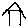
Label: house